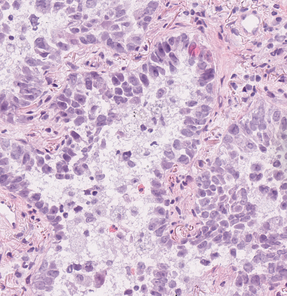
Tumor epithelial tissue: yes
Tumor-associated stroma tissue: yes
Normal tissue: no